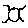
Label: sun